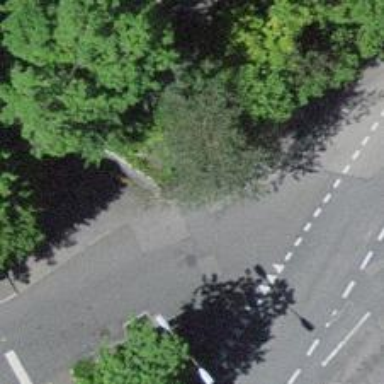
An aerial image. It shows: Sidewalk along the footway.